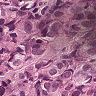
Metastatic tissue present: yes